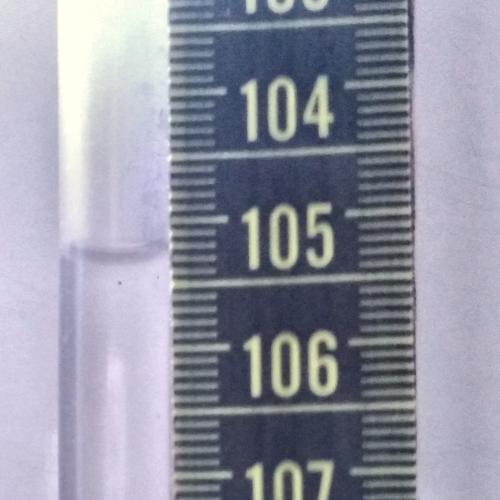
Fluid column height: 105.2 cm